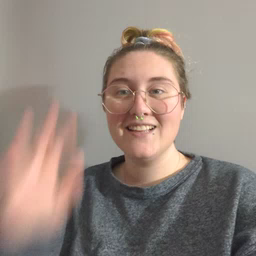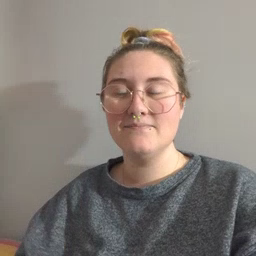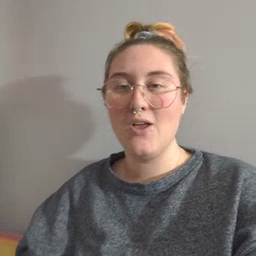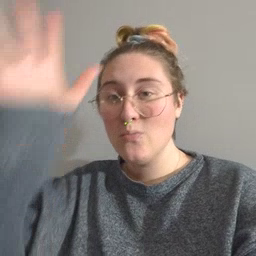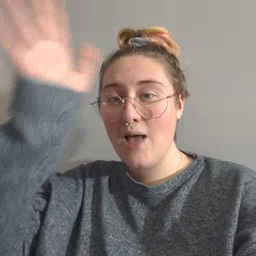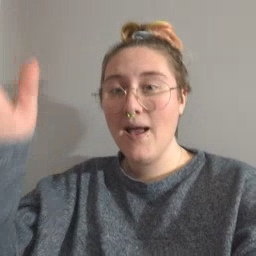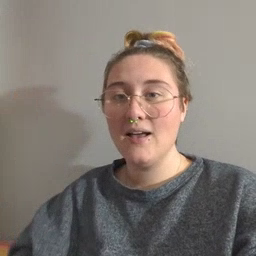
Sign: grandpa